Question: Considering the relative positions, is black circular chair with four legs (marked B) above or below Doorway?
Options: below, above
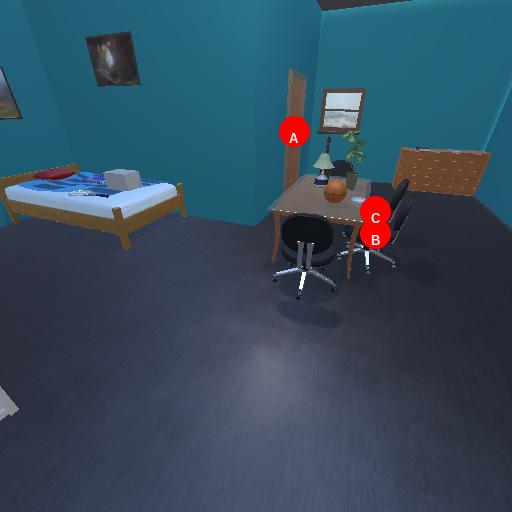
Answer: below